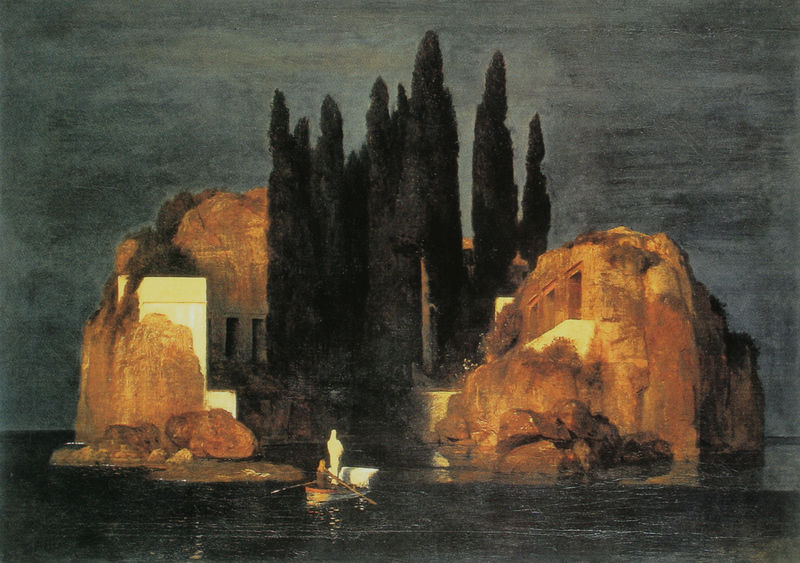
Titel: Die Toteninsel
Künstler: Arnold Böcklin
Standort: Basel
Institution: Kunstmuseum
Schlagwörter: baum, berg, blau, dunkel, felsen, gemälde, himmel, meer, schatten, wasser, weiß, bäume, gelb, grün, menschen, ocker, see, ufer, braun, fenster, frau, grau, licht, männer, nacht, schwarz, gebäude, haus, malerei, symbolismus, leiche, stein, tod, tot, trauer, öl, einsamkeit, horizontlinie, einsam, gewässer, insel, figur, gewand, stehend, höhle, boot, kahn, paddel, ruder, statue, zypressen, strand, düster, italien, schiffer, fels, hellbraun, verlassen, dunkelgrün, friedrich, romantik, jugendstil, ruderboot, ruderer, rudern, bucht, gestalt, hitler, mond, ruine, antike, palast, strahlen, riff, gestade, zypresse, mondschein, tote, friedhof, frieden, sehnsucht, ende, grab, gräber, mystisch, reise, böcklin, zentral, griechenland, pinien, tempel, fähre, mamor, mittelmeer, preussisch, nischen, nachen, paddeln, mee, fährmann, schifffahrt, entrückt, toteninsel, bedrückend, versionen, avalon, dunkelbalu, grabbauten, letzte ruhestätte, mausoleen, mond verdeckt, nationalgalerie, preussisch blau, ruhestätte, sindbad, version, weisse figur, felseninsel